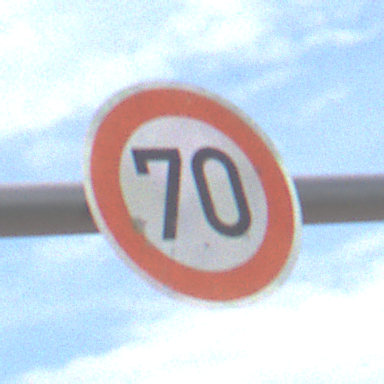
Verkehrszeichen: Geschwindigkeit70
Umgebung: Outdoor, RoadRail
Tageszeit: Midday
Wetter: PartlyCloudy
Licht: Natural
Jahreszeit: NotSpecified
Kontrast: LowContrast